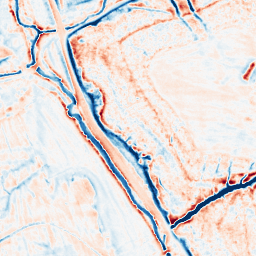
Category: multiscale
Decomposition family: dog_multiscale
Decomposition parameters: sigma_ratio: 1.6
n_scales: 4
base_sigma: 0.5
Upsampling method: bspline
Upsampling parameters: scale: 8
Upsampling scale: 8